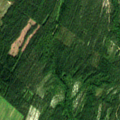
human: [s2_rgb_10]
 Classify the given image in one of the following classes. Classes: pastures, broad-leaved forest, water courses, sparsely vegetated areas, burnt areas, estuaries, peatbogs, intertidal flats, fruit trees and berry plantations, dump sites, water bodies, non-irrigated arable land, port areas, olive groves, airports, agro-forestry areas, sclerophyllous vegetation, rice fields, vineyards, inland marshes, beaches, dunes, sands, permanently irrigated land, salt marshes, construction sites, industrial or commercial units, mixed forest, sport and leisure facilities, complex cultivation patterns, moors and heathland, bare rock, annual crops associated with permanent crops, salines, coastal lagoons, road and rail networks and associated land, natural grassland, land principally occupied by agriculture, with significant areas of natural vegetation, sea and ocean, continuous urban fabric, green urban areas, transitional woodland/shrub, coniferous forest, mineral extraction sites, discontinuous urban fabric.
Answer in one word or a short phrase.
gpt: non-irrigated arable land, coniferous forest, mixed forest, transitional woodland/shrub